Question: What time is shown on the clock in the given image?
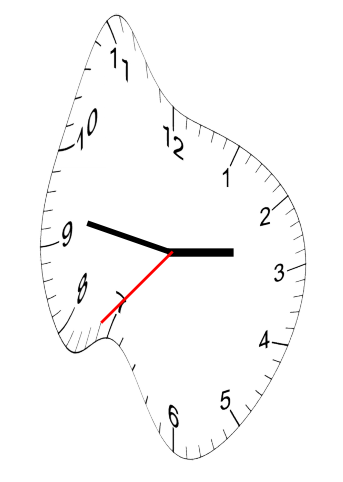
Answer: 02:46:37